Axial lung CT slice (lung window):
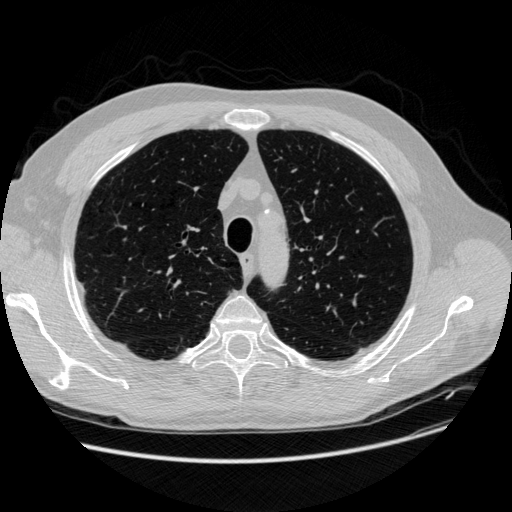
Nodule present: no